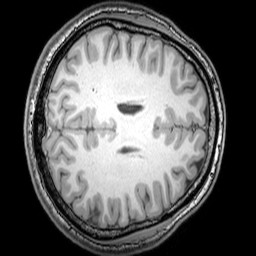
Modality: T1w
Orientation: axial
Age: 24
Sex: male
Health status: healthy
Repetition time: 0.081 s
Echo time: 0.037 s